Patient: sex F, age 62
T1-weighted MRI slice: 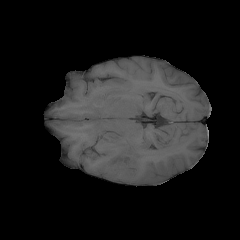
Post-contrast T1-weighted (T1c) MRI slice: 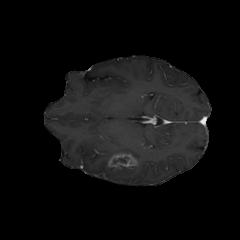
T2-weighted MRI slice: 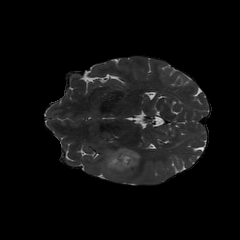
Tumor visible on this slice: yes
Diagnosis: Glioblastoma, IDH-wildtype
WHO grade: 4